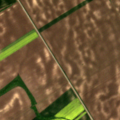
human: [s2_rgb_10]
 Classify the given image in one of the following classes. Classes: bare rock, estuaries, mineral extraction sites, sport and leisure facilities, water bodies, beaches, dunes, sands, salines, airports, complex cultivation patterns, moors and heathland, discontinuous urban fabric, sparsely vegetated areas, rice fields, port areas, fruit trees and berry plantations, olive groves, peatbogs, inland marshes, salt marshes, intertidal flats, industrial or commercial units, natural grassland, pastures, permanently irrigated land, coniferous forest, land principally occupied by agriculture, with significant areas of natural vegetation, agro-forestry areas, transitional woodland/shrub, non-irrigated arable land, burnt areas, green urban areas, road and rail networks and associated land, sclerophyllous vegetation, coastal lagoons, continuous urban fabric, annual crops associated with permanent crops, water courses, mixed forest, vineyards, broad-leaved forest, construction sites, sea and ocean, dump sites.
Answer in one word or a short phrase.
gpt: non-irrigated arable land